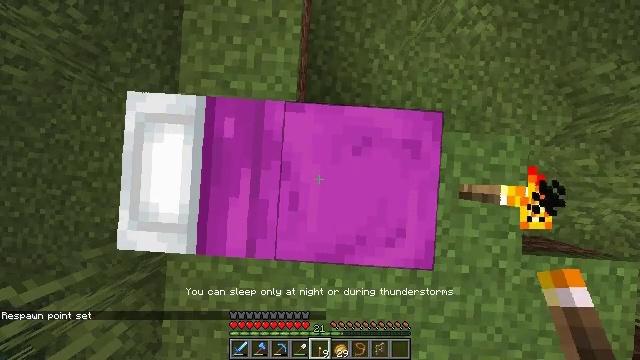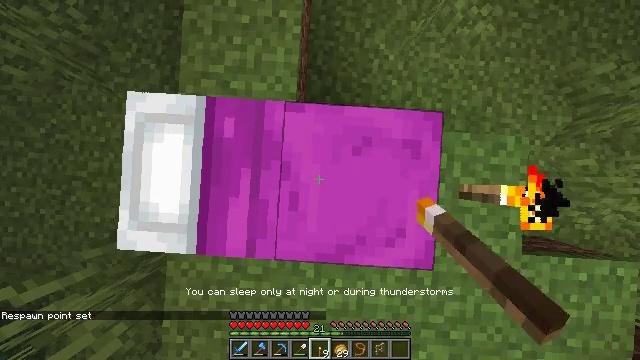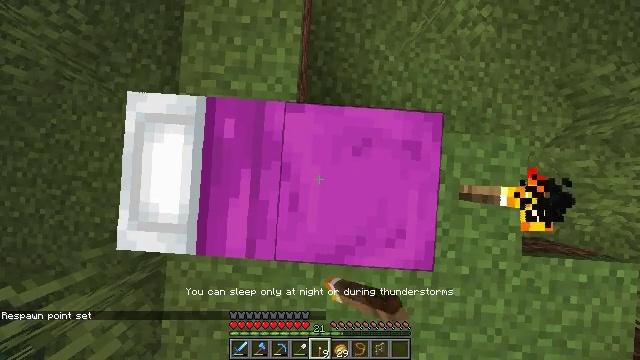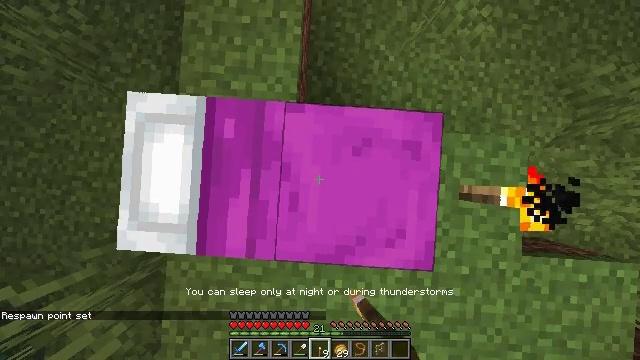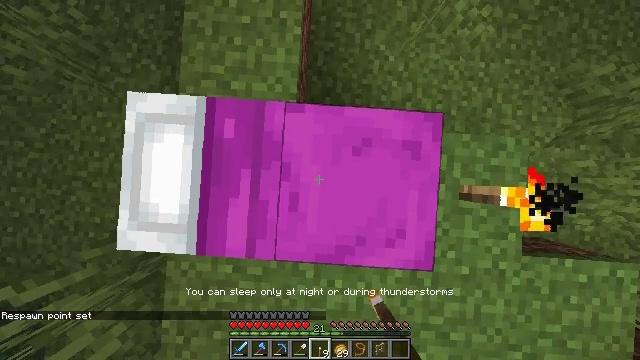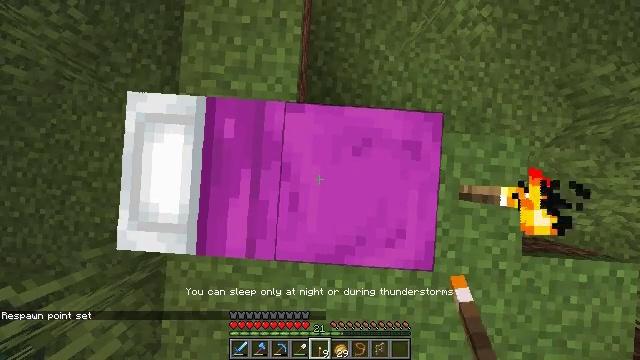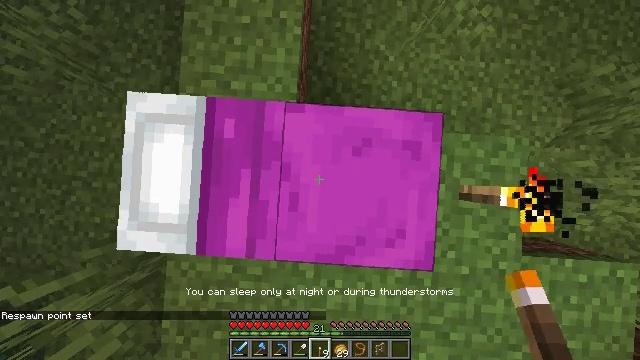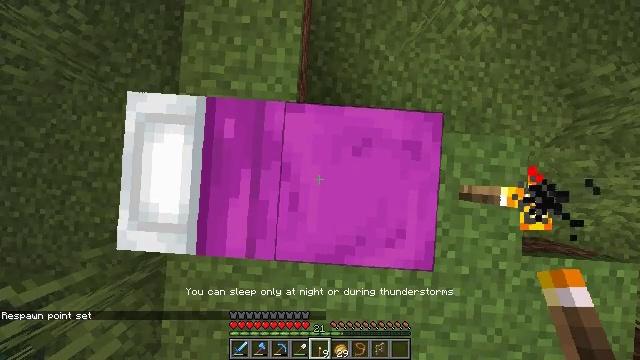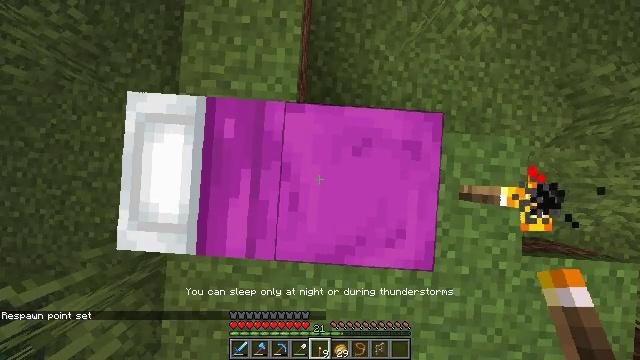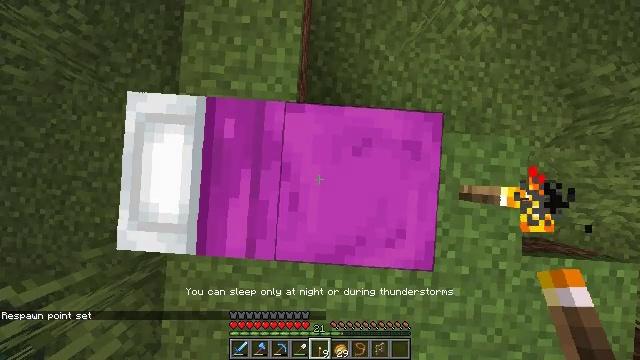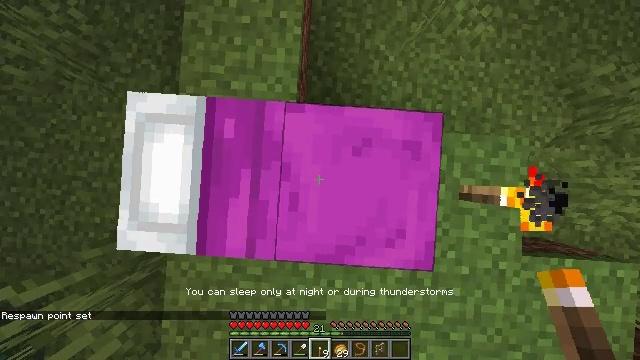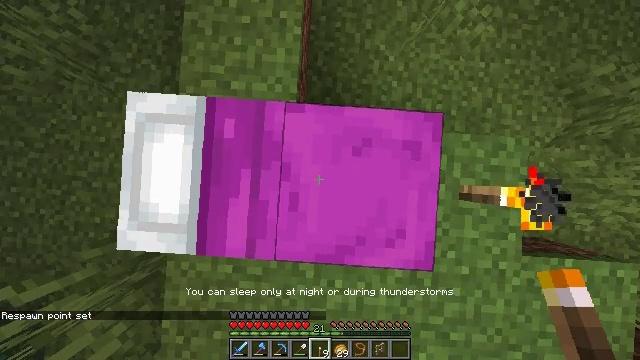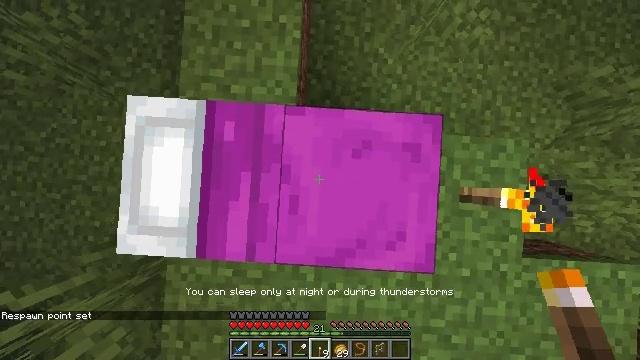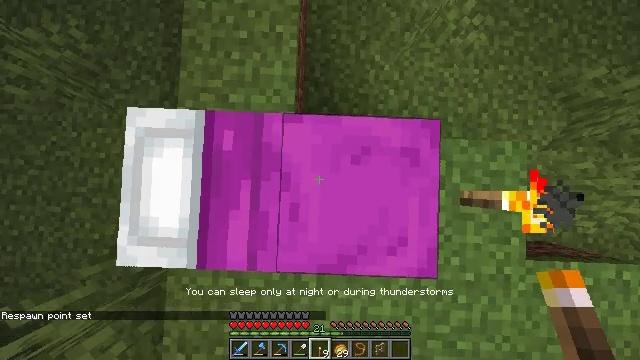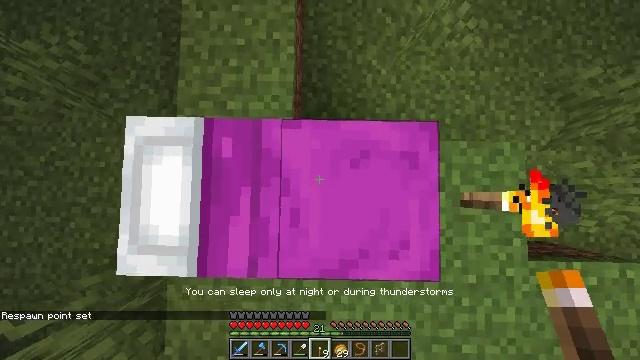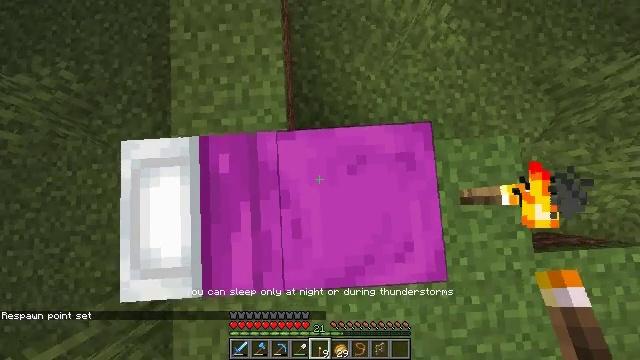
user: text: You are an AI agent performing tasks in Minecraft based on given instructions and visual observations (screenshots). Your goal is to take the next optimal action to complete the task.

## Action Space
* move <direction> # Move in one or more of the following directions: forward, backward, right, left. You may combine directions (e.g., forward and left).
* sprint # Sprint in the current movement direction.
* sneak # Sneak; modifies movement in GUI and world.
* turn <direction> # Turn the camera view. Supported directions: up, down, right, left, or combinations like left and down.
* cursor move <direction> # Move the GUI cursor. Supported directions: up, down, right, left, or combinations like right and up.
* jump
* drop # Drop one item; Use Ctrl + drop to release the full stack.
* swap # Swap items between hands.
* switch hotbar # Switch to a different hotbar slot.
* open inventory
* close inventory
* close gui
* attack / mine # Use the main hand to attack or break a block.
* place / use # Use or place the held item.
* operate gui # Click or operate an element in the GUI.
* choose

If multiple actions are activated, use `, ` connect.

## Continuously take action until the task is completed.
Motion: motion action
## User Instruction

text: Attack the magenta bed to collect it.
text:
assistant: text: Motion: no_op
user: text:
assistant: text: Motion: no_op
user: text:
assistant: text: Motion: no_op
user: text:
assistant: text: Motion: no_op
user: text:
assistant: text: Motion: no_op
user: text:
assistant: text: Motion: no_op
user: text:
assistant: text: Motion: no_op
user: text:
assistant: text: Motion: no_op
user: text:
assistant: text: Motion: no_op
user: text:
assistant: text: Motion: no_op
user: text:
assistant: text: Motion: no_op
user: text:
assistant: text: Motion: no_op
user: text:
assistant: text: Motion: turn right and up
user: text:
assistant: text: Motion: turn right and up
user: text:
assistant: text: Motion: turn right and up
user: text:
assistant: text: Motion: turn right
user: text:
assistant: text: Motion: turn right and up
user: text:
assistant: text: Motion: turn right and up
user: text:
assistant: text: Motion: turn right
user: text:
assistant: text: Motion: move left, turn right
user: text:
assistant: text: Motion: move left, turn right
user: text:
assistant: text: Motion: move left, turn right and up
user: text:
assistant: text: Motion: move left, turn right and up
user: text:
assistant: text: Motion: move left, turn right and up
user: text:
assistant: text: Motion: move left, turn right and up
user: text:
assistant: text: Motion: turn right
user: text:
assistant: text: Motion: turn right
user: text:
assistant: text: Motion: turn right and up
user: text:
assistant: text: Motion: turn right and up
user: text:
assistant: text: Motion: turn right and up